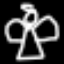
Label: angel